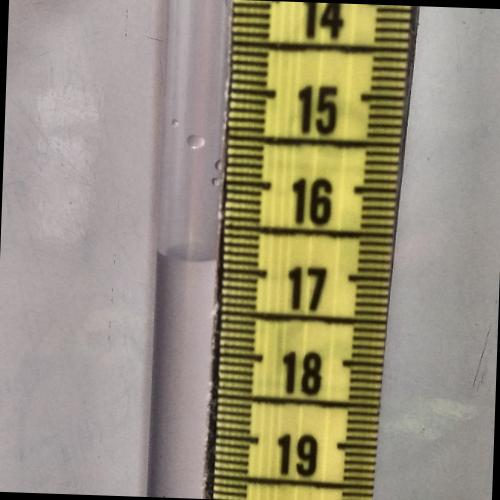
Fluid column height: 16.9 cm